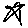
Label: star